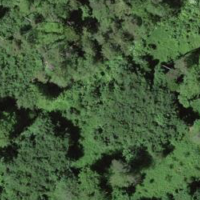
EUNIS habitat code: 41
Species observed at this site:
Dryocopus martius
Cirsium vulgare
Torilis japonica
Urtica dioica
Dactylis glomerata